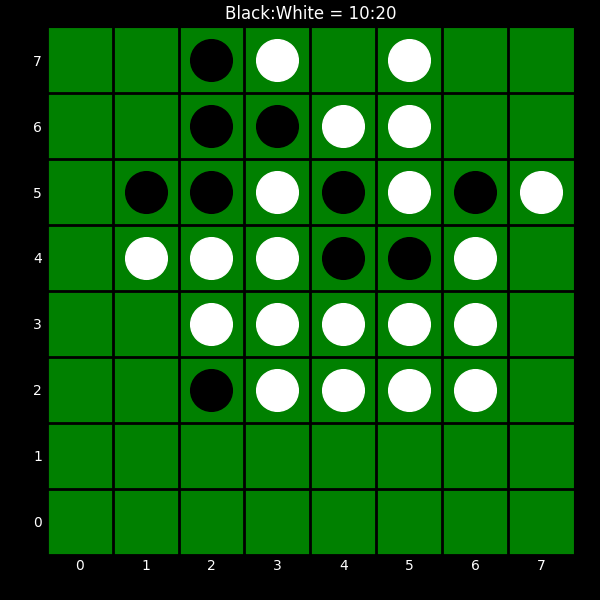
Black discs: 10
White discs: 20